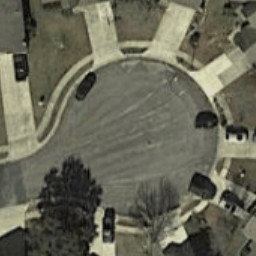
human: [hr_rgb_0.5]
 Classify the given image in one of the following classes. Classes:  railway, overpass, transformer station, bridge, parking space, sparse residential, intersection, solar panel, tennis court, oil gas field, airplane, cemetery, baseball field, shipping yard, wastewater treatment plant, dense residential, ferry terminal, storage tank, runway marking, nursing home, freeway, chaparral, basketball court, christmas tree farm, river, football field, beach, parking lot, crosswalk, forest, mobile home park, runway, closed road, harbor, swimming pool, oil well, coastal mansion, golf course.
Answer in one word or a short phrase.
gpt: closed road